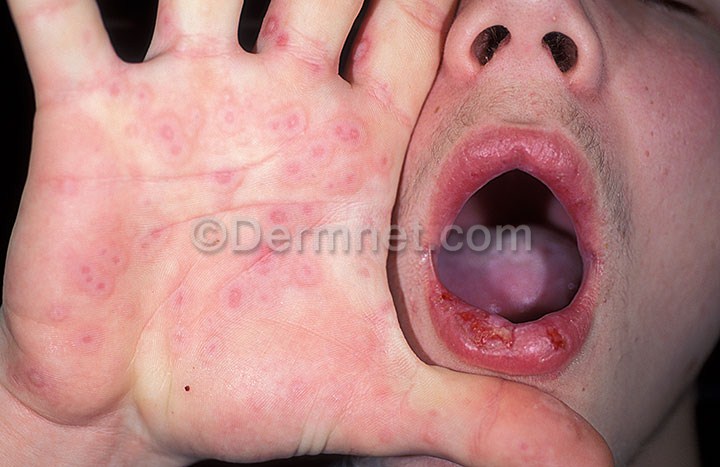
Disease: Vasculitis Photos